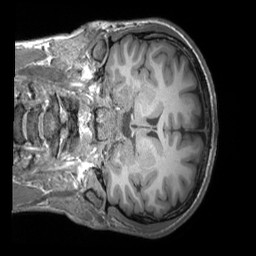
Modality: T1w
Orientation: coronal
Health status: healthy